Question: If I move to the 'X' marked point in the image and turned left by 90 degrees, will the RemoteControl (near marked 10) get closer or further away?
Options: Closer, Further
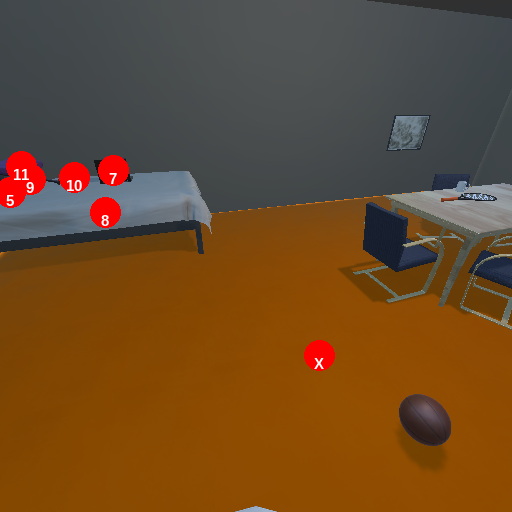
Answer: Closer